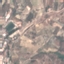
Land use / land cover: PermanentCrop